Chest X-ray:
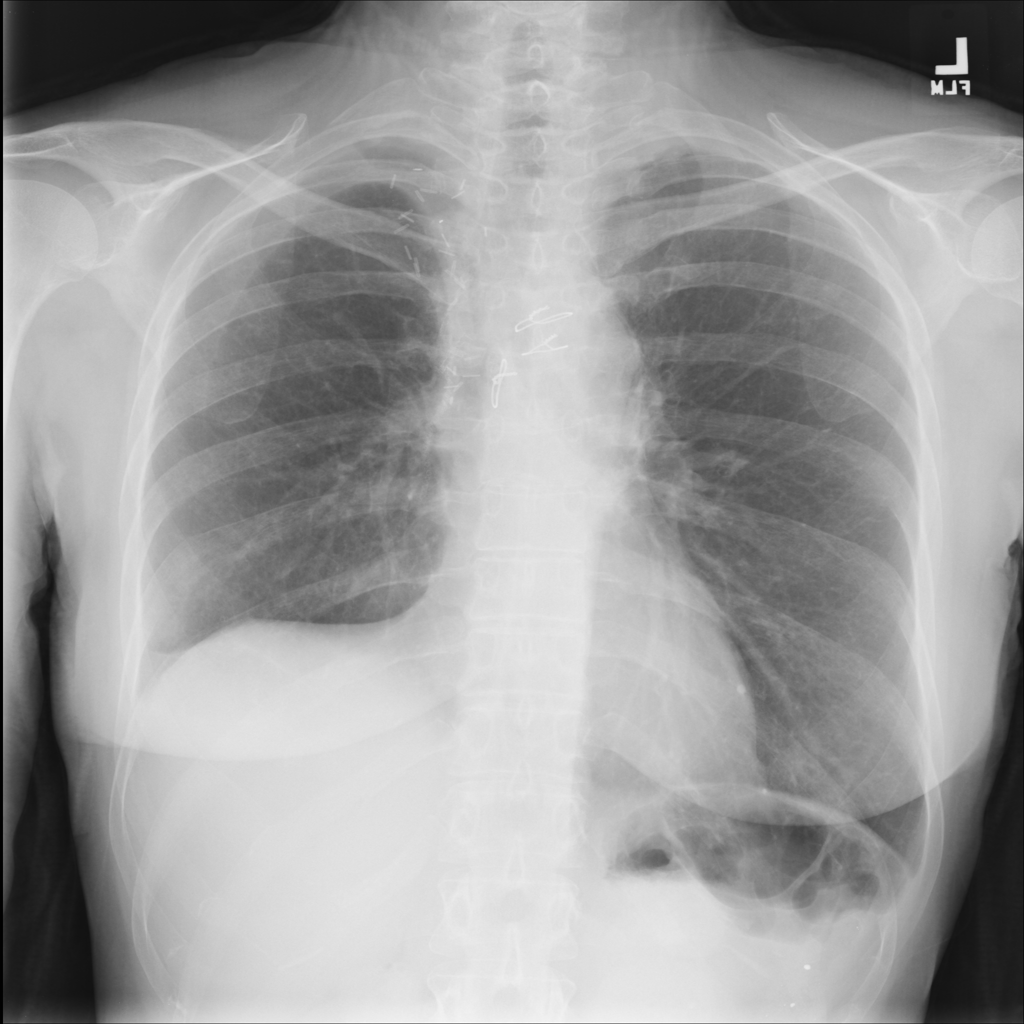
Findings: Effusion, Pleural Thickening
No abnormal finding: no